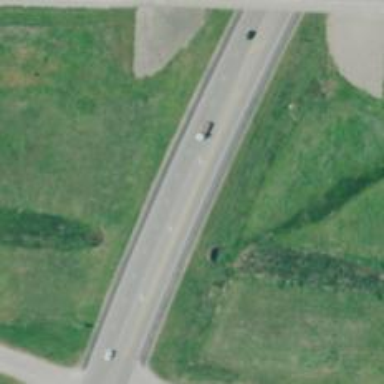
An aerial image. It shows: Asphalt trunk highway.